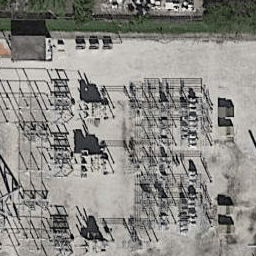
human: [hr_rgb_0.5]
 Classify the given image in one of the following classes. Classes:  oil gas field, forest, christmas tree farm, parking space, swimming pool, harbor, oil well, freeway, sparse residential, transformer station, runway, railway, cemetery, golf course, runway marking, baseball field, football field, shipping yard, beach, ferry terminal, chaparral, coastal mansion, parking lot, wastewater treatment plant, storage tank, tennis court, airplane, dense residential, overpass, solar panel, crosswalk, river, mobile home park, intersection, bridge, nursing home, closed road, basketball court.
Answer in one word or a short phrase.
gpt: transformer station